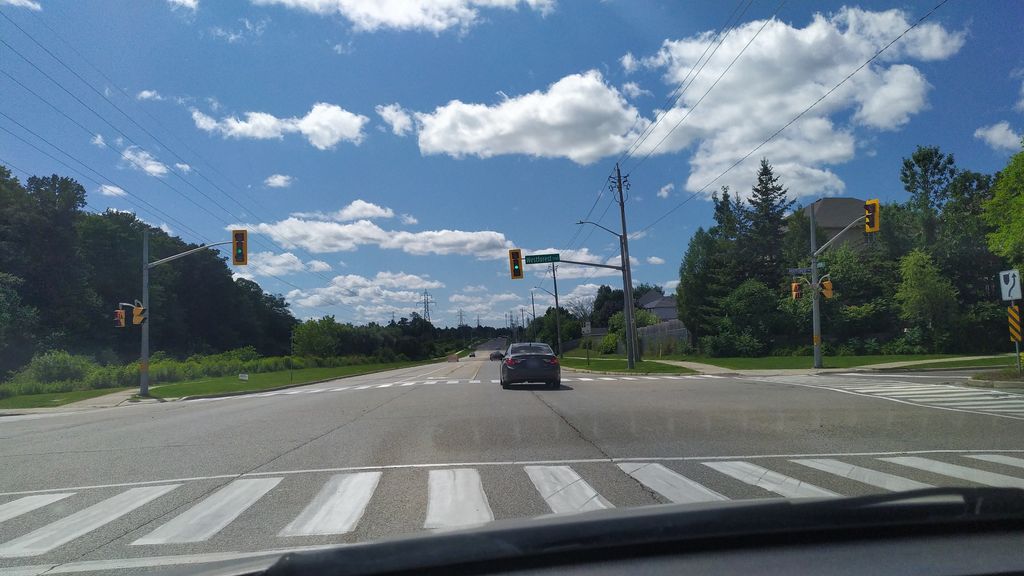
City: kitchener-waterloo